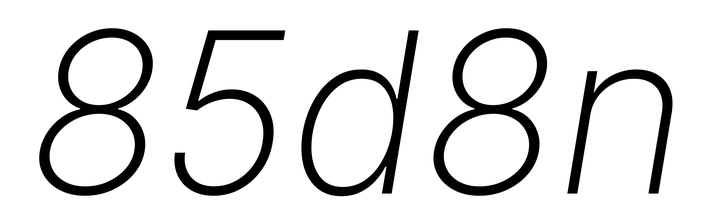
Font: Inter-Italic_ExtraLight_Italic